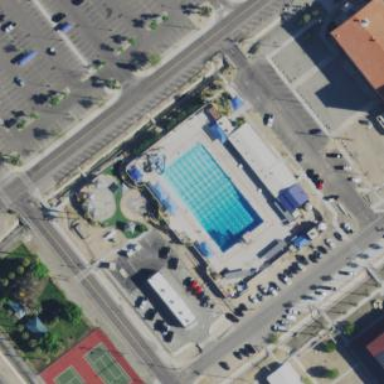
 perfect for swimming and other water activities."